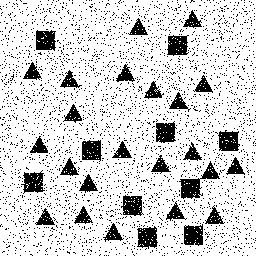
Squares: 10
Triangles: 22
Stars: 0
Total shapes: 32